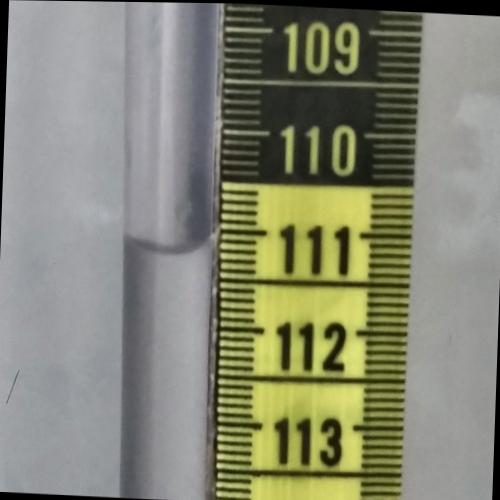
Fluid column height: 111.2 cm